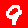
Digit: 9